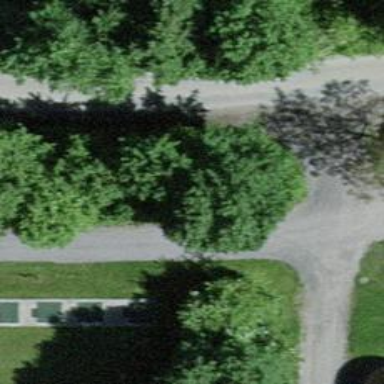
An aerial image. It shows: Footway with fine gravel surface.